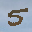
Label: 5